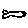
Label: fish